Question: I am working on payment gateway integration and my web site is on rails framework .
My problem is , when i am getting redirected to my payment confirmation page , there is some response coming with my giving callback url and that response has some vital information like payment is successful or not etc.
This network response i can see in chrome network header tab [under developer option (press f12)]
IMAGE -i have given link of image that shows - chrome's network tab that contains headers for order115 under that formdata is available that i need to fetch for payment confirmation

please look into the image for better understanding
is there any way to get this response in my rails App ?
i have tried with request.headers that does not contain this info .
thanks in advance !
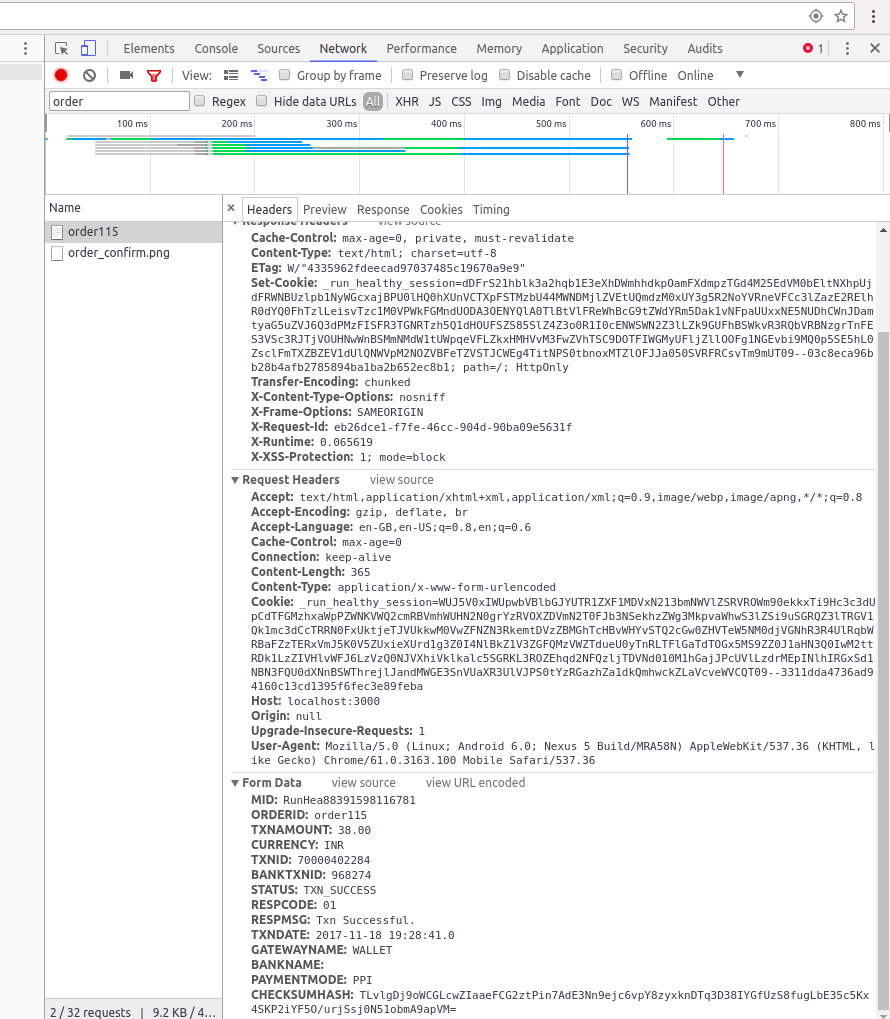
Answer: Write a controller action for your payment confirmation page where you can access this response data using 'params' hash and after processing this data, render your order confirmation page